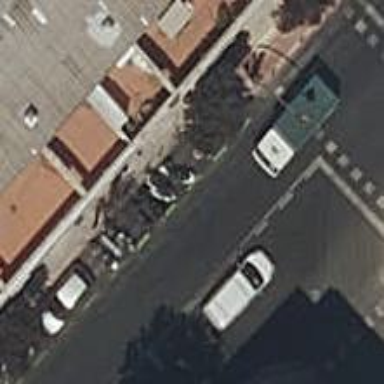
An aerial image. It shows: Motorcycle parking area.